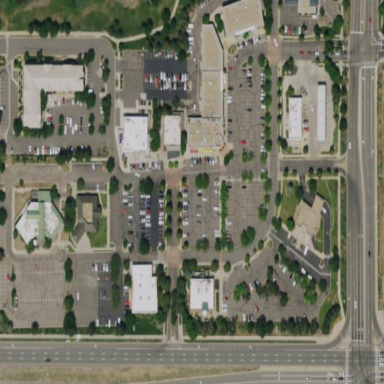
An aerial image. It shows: Retail area.